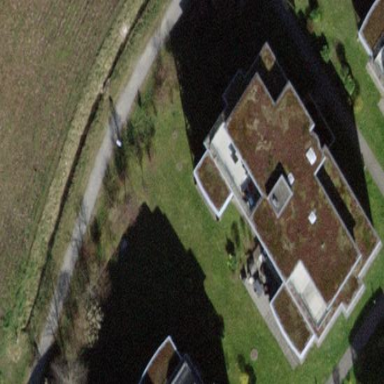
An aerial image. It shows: Flat-roofed building.